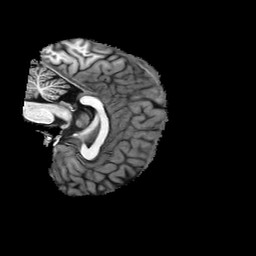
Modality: T1w
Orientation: sagittal
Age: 25
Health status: healthy
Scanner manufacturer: philips
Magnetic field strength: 3 T
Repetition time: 0.00783 s
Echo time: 0.0036 s